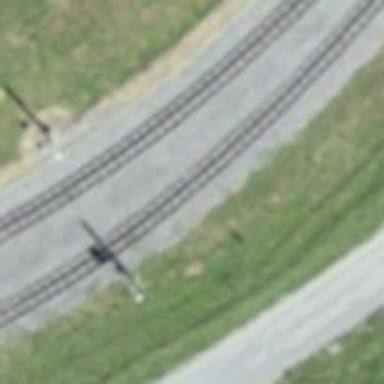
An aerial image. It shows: Narrow-gauge railway track with one electrified contact line.